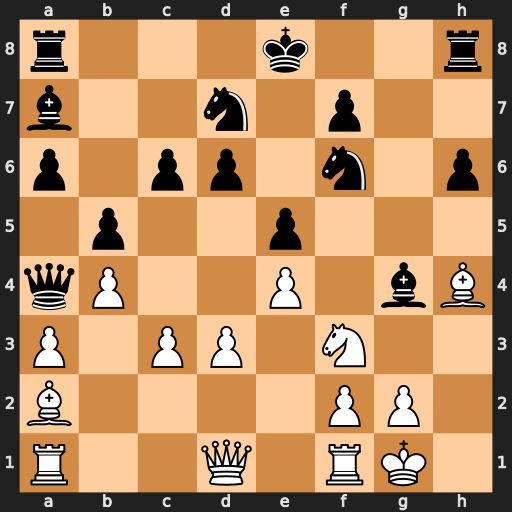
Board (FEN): r3k2r/b2n1p2/p1pp1n1p/1p2p3/qP2P1bB/P1PP1N2/B4PP1/R2Q1RK1
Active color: w
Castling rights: kq
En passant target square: -
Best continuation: Bb3 Qxb3 Qxb3